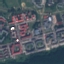
Land use / land cover class: Residential